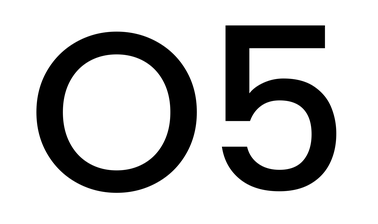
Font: Poppins-Medium